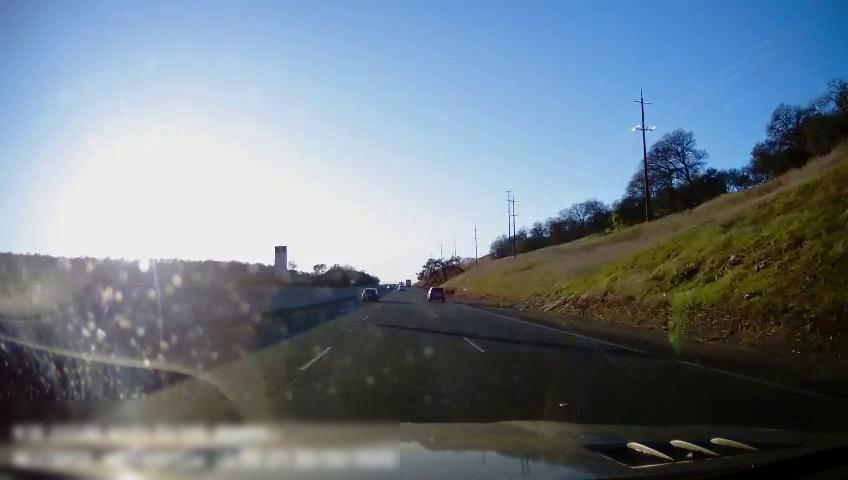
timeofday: Day
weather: Sunny
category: Drivable Space
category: Vehicles | Car
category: Vehicles | Car
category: Lanes | Alternate Lane
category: Lanes | Current Lane
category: Lanes | Current Lane
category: Lanes | Alternate Lane